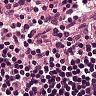
Metastatic tissue present: no